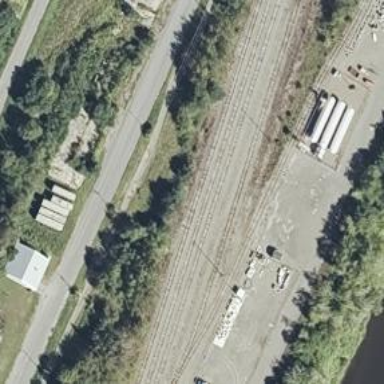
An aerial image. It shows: Railway siding with rails.